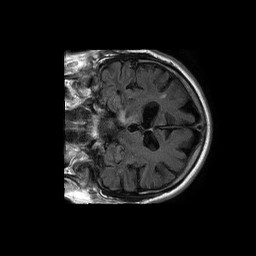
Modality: FLAIR
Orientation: coronal
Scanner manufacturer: philips
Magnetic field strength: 1.5 T
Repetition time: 6 s
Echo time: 0.12 s